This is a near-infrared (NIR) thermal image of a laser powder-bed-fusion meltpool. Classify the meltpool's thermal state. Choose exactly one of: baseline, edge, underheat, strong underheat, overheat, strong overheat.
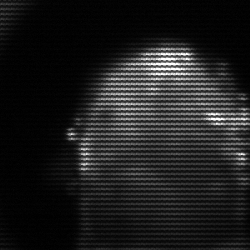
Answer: baseline